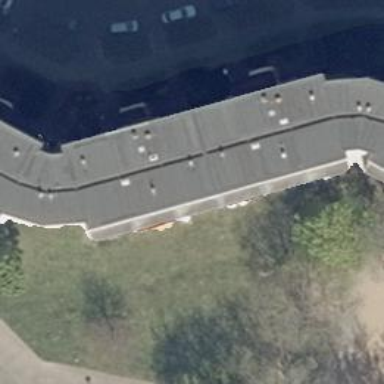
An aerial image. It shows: Apartment building with flat roof.